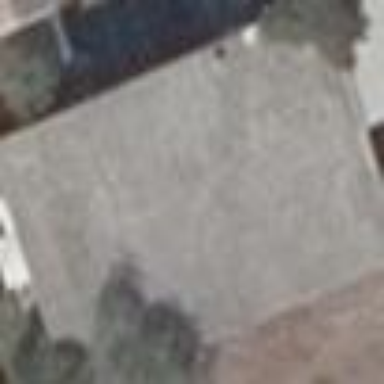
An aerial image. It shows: Shed building.